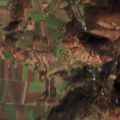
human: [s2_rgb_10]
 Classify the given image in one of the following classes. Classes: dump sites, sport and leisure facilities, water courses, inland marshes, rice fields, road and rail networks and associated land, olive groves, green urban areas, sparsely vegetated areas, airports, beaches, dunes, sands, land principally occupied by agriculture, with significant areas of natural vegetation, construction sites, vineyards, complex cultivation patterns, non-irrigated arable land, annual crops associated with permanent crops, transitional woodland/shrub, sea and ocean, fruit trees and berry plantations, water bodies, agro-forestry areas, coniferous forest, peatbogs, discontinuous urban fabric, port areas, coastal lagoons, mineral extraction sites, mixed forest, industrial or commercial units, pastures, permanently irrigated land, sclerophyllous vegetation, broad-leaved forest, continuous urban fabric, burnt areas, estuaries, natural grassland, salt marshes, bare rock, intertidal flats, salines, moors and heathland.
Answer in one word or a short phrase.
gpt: non-irrigated arable land, complex cultivation patterns, land principally occupied by agriculture, with significant areas of natural vegetation, broad-leaved forest, transitional woodland/shrub